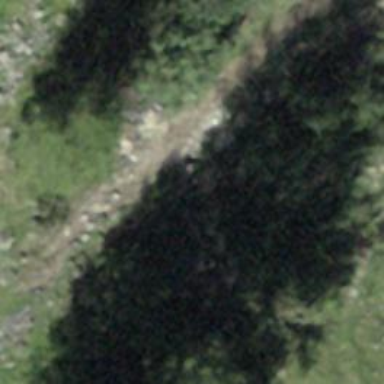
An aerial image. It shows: Path.